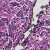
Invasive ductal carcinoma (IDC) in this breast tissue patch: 0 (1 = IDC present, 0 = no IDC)